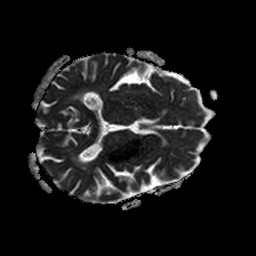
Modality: ADC
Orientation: axial
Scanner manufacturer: philips
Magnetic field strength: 1.5 T
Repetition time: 3.395 s
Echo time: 0.06922 s